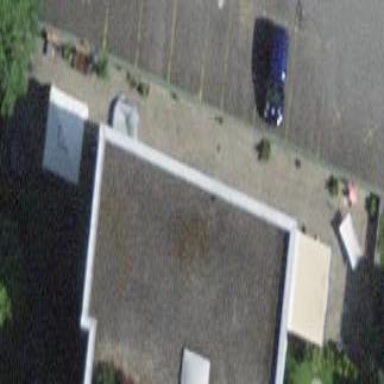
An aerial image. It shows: Group of garages.